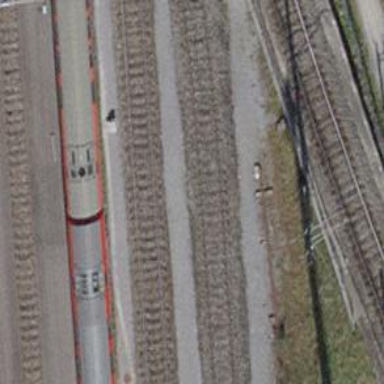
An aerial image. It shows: Single-track railway yard.